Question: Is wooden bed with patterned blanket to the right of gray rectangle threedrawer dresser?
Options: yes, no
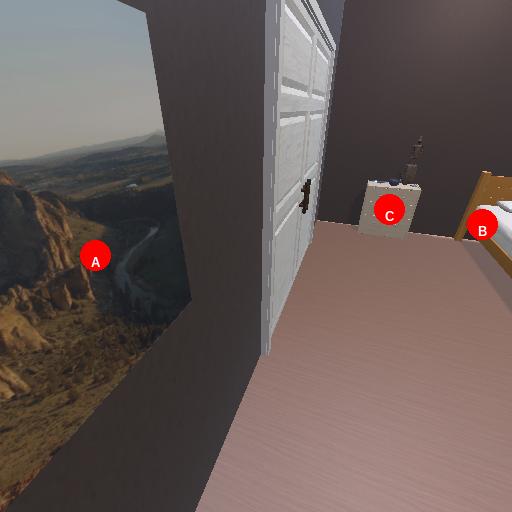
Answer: yes